Question: Is there a way to crop a base64 image prior to saving?

- - -
---
'''
var wrapper = document.getElementById('Pad'),
save = wrapper.querySelector('[data-btn=save]'),
canvas = wrapper.querySelector('canvas'),
pad = new SignaturePad(canvas);
function resizeCanvas() {
var ratio = window.devicePixelRatio || 1;
canvas.width = canvas.offsetWidth * ratio;
canvas.height = canvas.offsetHeight * ratio;
canvas.getContext("2d").scale(ratio, ratio);
}
window.onresize = resizeCanvas;
resizeCanvas();
'''
Canvas save to dataUrl function:
'''
save.addEventListener('click', function (event) {
var dataUrl = canvas.toDataURL();
$('txtbx').val(dataUrl);
});
'''
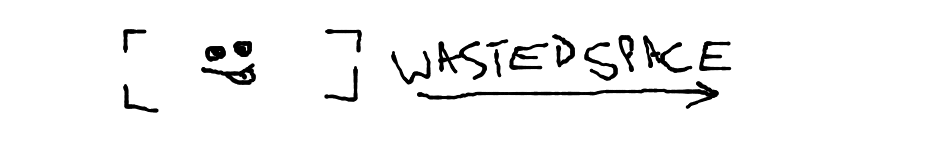
Answer: - Use 'context.getImageData' to get the RGBA pixel array of the canvas.- Note: transparent pixels have alpha array value == 0;- Examine each row of pixels from the top downward and get the first non-transparent row (var top);- Examine each row of pixels from the bottom upward and get the first non-transparent row (var bottom);- Examine each column of pixels from the left rightward and get the first non-transparent column (var left);- Examine each column of pixels from the right lefward and get the first non-transparent column (var right);- Create an in-memory canvas and size it using the calculated values:'''
var width=right-left;
var height=bottom-top;
var canvas1=document.createElement('canvas');
canvas1.width=width;
canvas1.height=height;
'''
- Draw just the non-transparent pixels on the in-memory canvas'''
var ctx1=canvas1.getContext('2d');
// clip just the non-transparent pixels and draw them to the in-memory canvas
ctx1.drawImage(yourOnScreeCanvas, left,top,width,height, 0,0,width,height);
'''
- Save the in-memory canvas to an image.